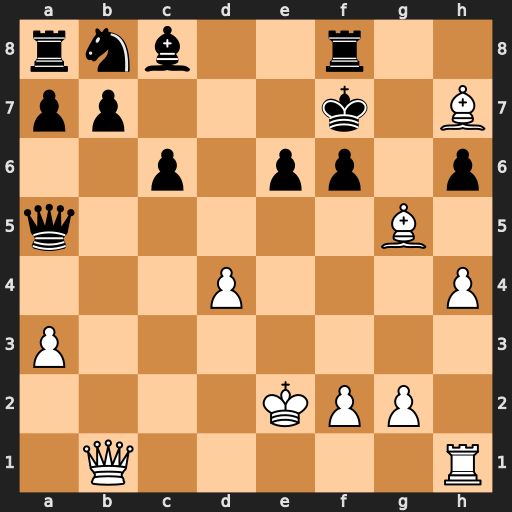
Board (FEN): rnb2r2/pp3k1B/2p1pp1p/q5B1/3P3P/P7/4KPP1/1Q5R
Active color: w
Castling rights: -
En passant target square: -
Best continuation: Qg6+ Ke7 Qg7+